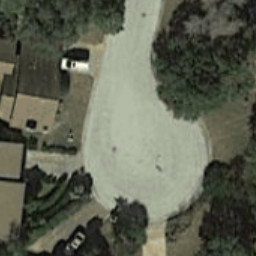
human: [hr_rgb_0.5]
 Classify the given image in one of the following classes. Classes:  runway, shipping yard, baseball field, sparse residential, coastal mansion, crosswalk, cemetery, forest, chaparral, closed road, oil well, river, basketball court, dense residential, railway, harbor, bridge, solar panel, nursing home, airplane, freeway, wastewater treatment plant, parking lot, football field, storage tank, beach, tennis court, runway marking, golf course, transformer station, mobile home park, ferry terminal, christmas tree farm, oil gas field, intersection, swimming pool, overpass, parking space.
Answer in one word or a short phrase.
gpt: closed road